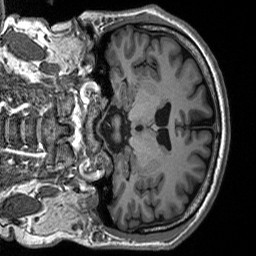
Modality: T1w
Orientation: coronal
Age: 41
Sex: male
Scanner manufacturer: siemens
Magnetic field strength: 3 T
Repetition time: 2.53 s
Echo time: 0.00219 s